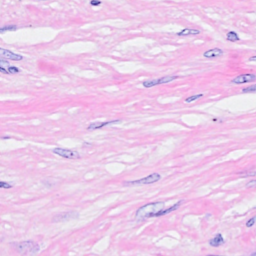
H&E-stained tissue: Breast